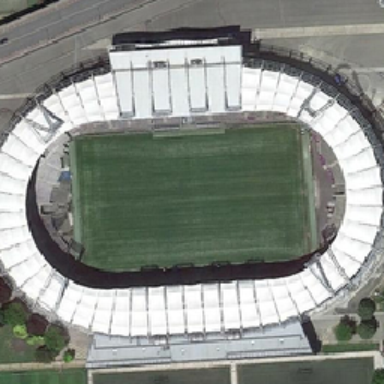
This is an elliptical gym .